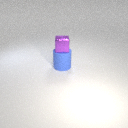
large blue rubber cylinder below small purple metal cube